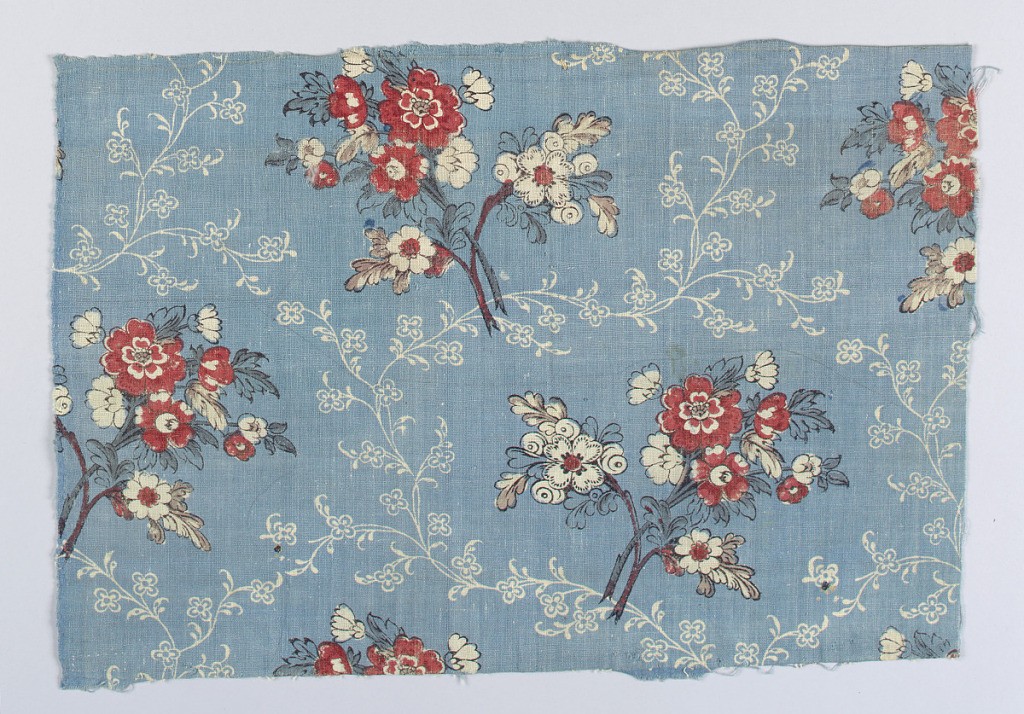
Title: Textile
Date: early 19th century
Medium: cotton Technique: block printed
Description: Pale blue ground with a background of a small vine pattern reserved in white, possibly by discharge. Overprinted by block in a pattern of flower clusters in red, dark brown and dark green.